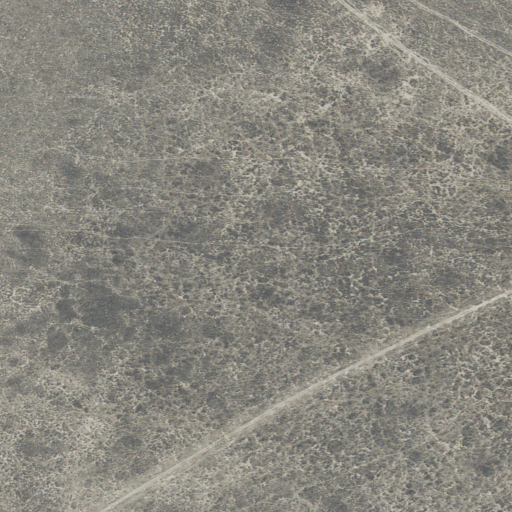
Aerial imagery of plain(s) in Oregon named Meadow Lake containing only woody wetlands